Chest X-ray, AP view. Patient: 14 years old, sex M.
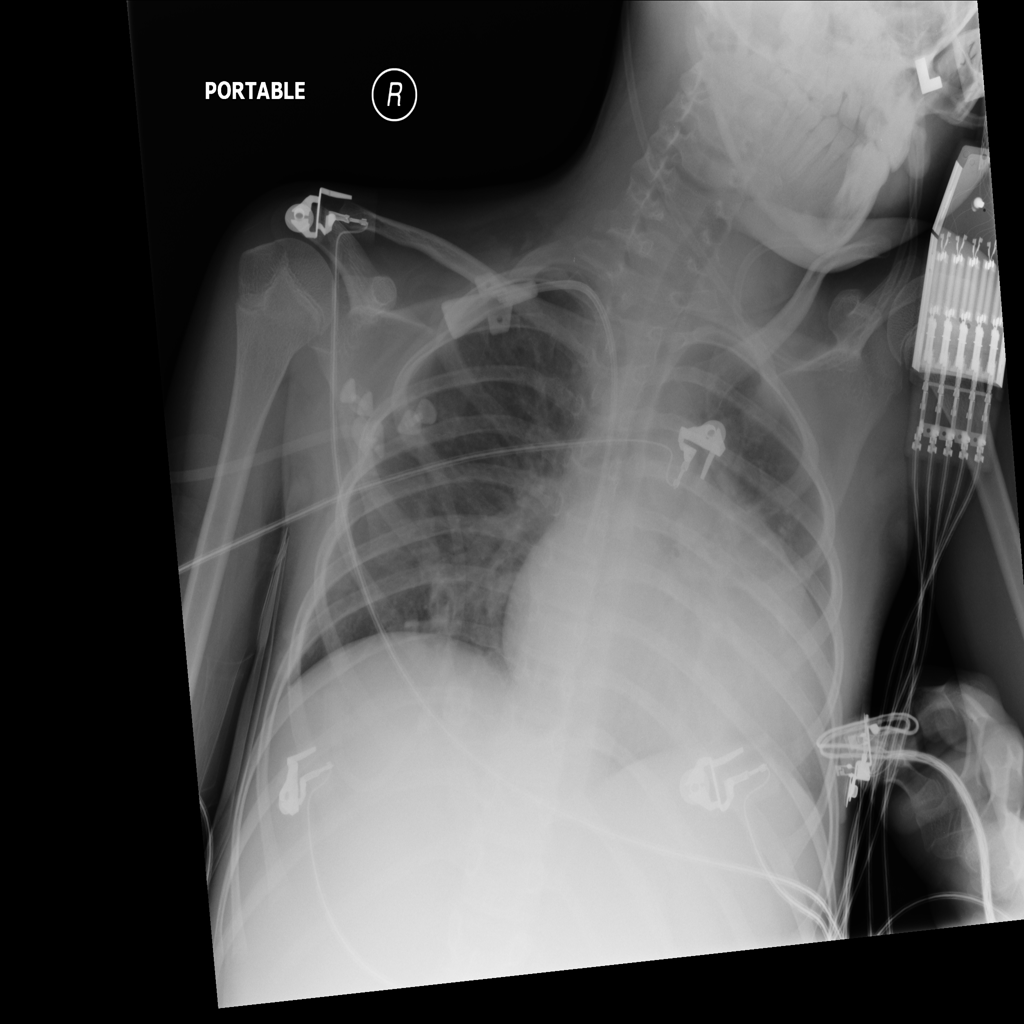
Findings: No Finding